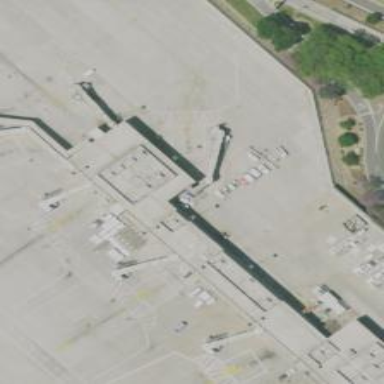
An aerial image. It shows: Airport gate.